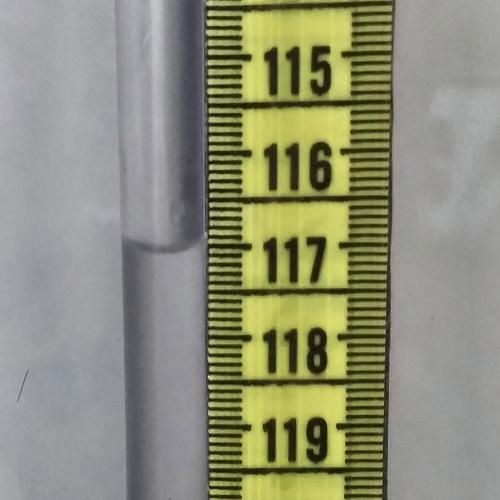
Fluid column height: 117.0 cm